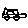
Label: car